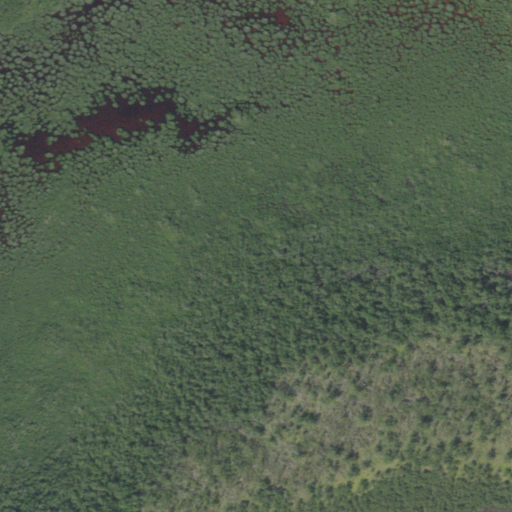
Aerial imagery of island in Florida named Maderia Hammock containing woody wetlands and herbaceous wetlands